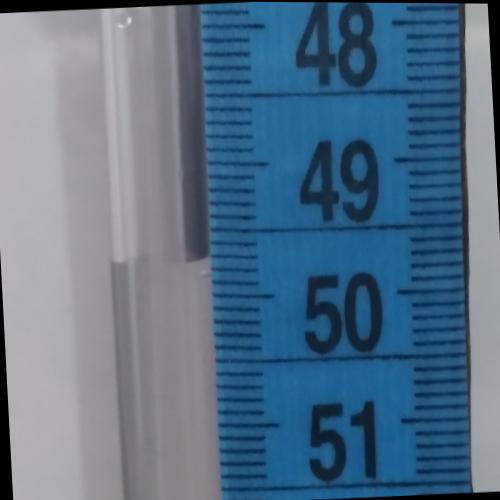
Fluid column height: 49.7 cm